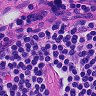
Metastatic tissue present: no